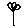
Label: flower